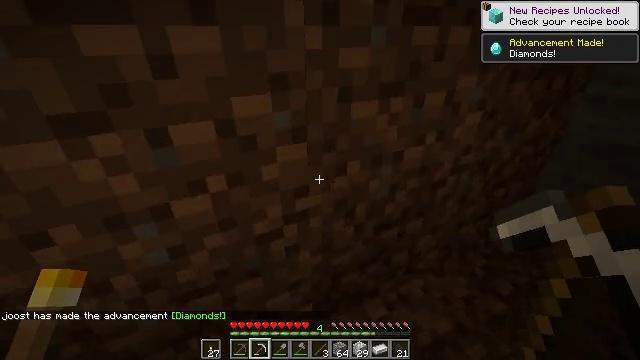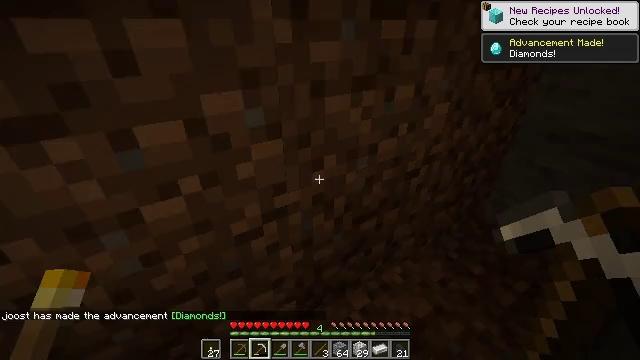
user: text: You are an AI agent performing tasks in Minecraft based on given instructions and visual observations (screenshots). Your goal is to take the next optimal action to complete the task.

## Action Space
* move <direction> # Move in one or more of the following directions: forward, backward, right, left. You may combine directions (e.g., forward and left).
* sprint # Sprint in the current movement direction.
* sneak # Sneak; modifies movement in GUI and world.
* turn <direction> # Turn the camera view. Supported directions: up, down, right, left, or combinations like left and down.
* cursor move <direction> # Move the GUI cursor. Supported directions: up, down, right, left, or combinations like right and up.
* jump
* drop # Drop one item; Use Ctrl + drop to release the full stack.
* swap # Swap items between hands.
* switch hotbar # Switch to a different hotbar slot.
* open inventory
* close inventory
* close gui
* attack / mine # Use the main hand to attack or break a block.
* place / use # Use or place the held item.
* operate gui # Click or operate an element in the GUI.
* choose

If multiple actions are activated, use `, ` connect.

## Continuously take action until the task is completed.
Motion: motion action
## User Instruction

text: Get dirt block.
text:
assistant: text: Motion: turn right and down
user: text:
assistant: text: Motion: no_op